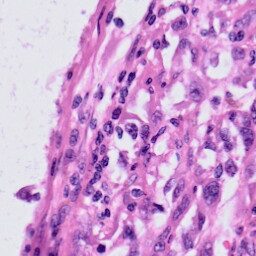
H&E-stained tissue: Skin